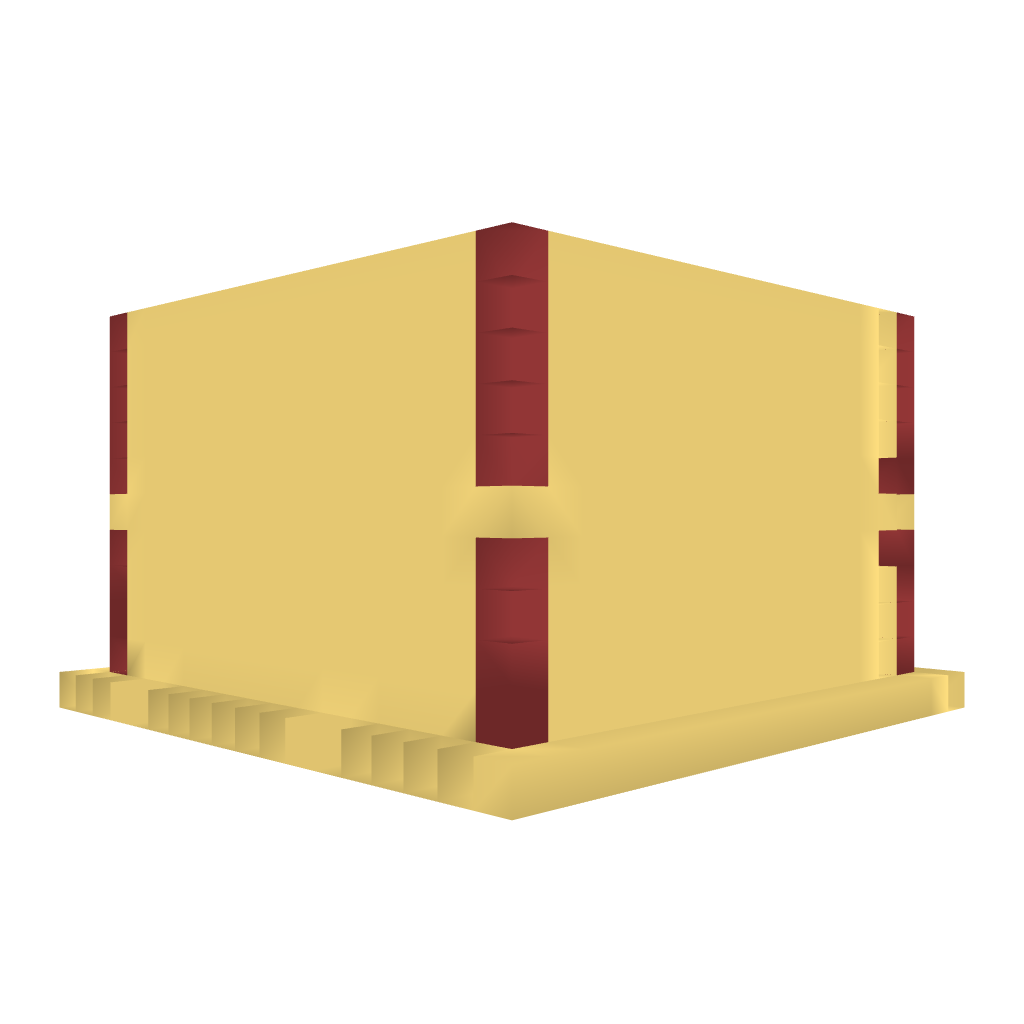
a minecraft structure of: Mob Trap bad low quality